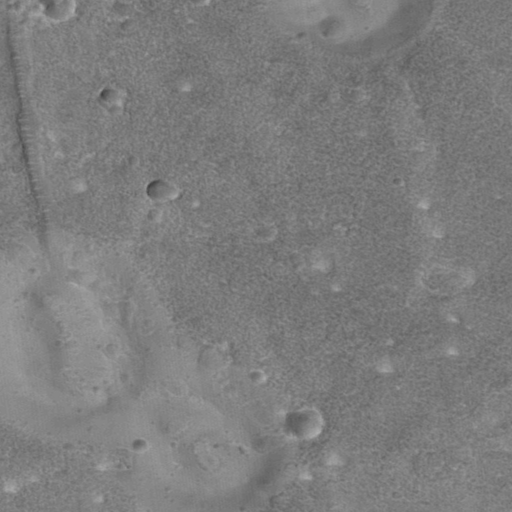
Objects detected: cone, cone